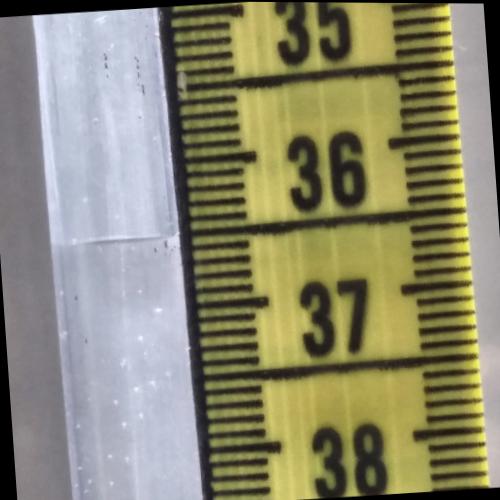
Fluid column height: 36.5 cm